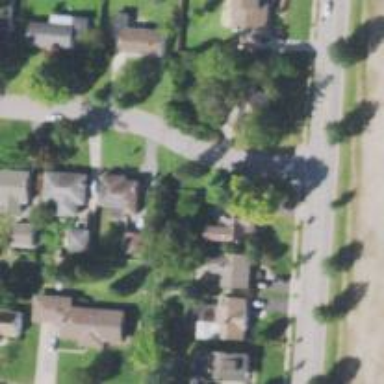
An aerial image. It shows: Residential driveway used as service road.